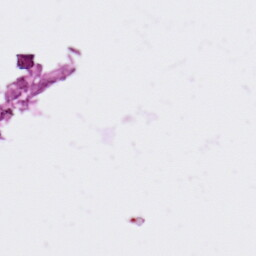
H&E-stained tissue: Ovarian